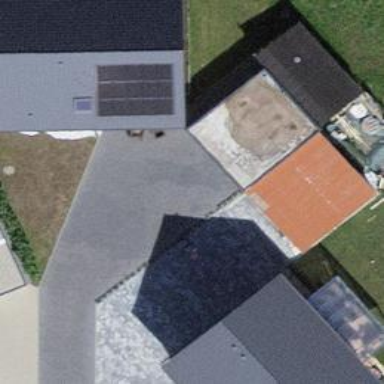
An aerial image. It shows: Detached building with gabled roof.